Interaction volume radius: 10 \u00c5
Interaction volume height: 30 \u00c5
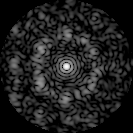
Disorder parameter: 0.7208